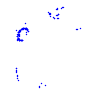
Particle: proton